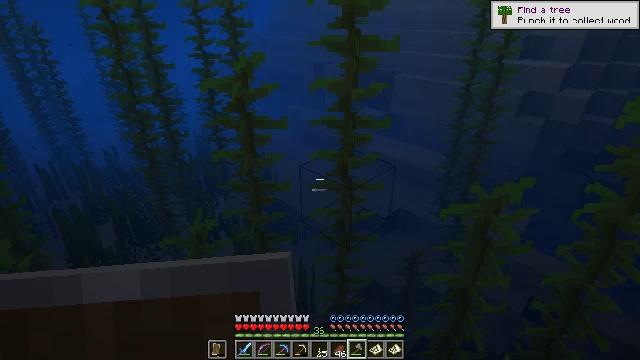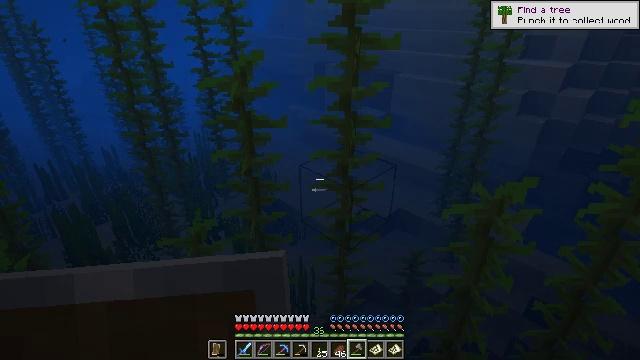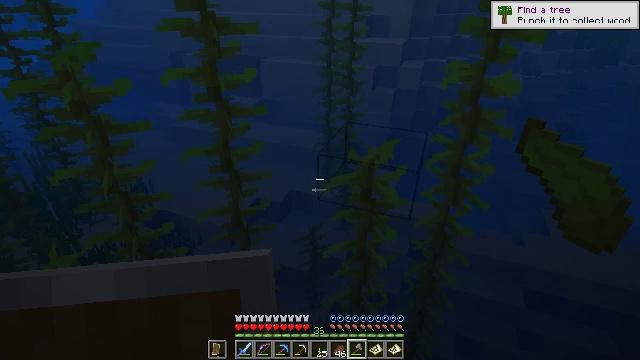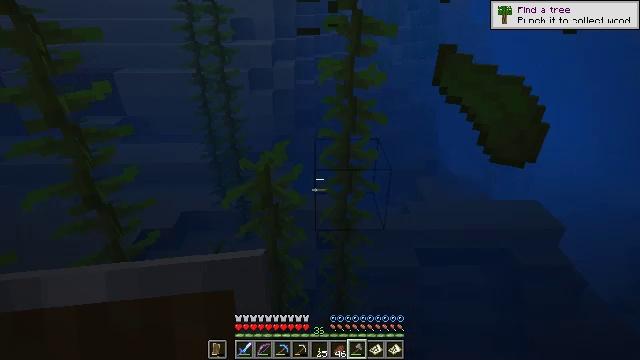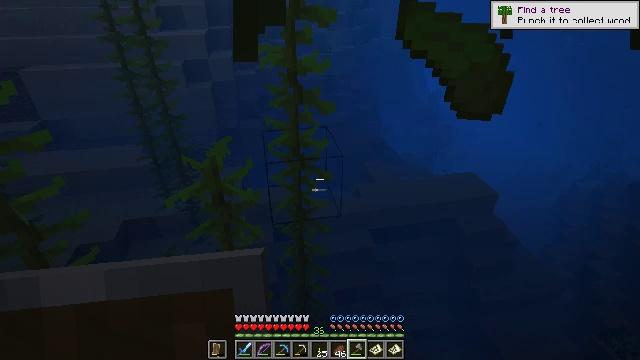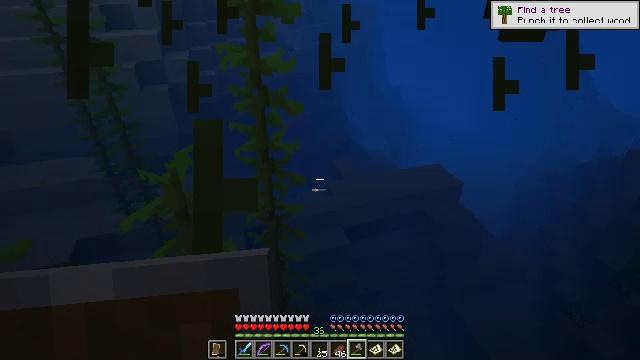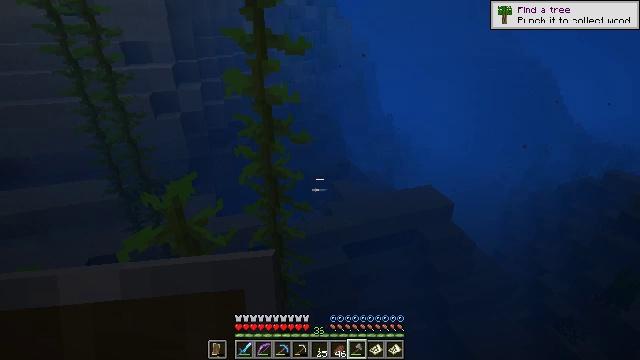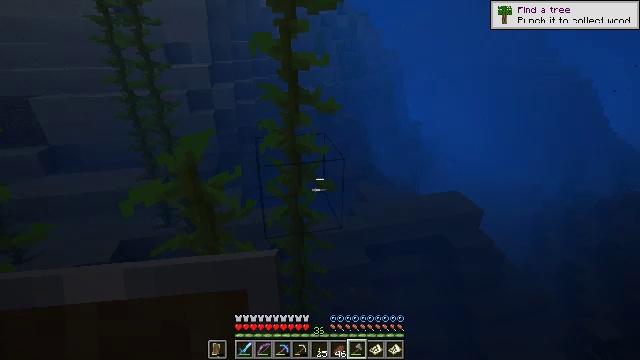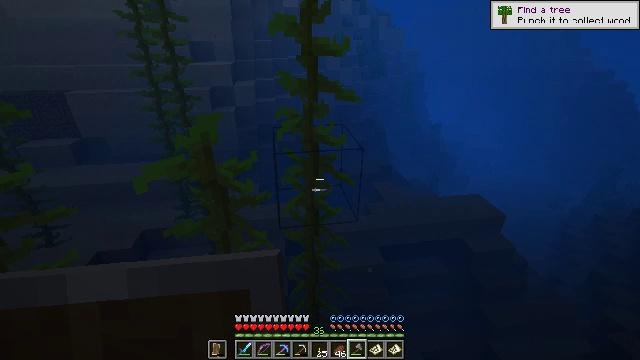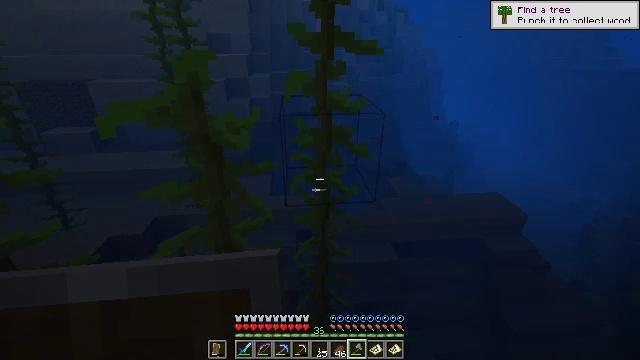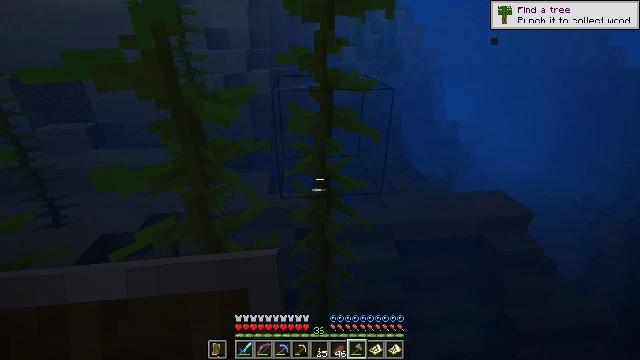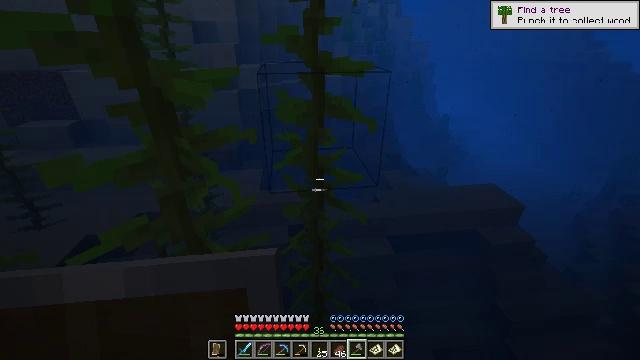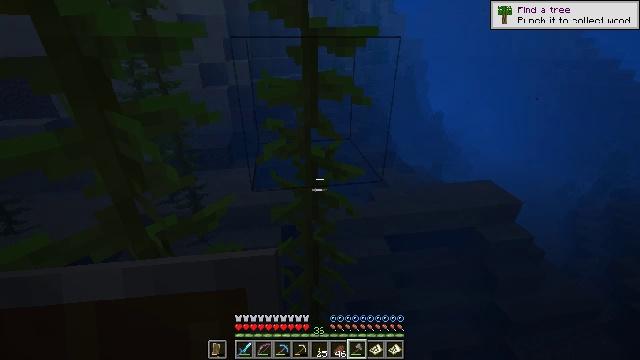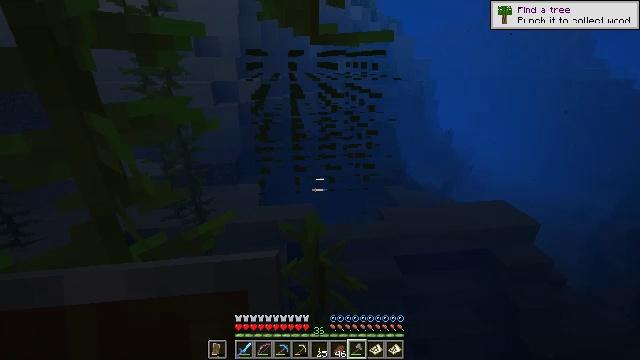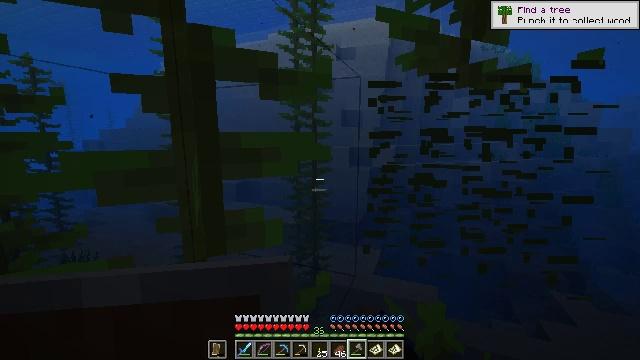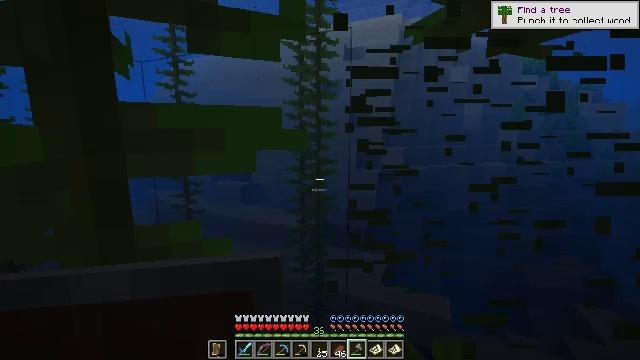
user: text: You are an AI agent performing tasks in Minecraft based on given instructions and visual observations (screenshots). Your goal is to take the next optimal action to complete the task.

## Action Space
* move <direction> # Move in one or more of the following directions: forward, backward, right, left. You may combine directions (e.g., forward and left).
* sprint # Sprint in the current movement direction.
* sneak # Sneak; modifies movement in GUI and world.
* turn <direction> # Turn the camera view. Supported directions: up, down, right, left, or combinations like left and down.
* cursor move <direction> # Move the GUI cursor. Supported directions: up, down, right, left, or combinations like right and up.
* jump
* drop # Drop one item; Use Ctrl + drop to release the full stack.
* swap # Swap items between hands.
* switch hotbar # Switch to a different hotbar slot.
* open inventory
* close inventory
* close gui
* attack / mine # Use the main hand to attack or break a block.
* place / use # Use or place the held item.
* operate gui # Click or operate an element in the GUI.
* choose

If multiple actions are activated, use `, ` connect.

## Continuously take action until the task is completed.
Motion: motion action
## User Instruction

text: Gather kelp plant by attacking it underwater.
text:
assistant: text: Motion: move forward
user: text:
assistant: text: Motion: move forward, turn right and down
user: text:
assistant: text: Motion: move forward, turn right
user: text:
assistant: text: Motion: move forward, turn right and down
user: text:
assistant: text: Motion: move forward, sprint, turn right
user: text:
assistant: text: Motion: move forward, sprint, turn up
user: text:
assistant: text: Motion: move forward, turn left and up
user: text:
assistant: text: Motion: move forward, turn left
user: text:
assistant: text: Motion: move forward, turn left
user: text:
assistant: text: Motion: move forward
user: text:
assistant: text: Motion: move forward, turn right
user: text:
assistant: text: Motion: move forward, turn right
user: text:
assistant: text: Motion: move forward, turn left and up, attack / mine
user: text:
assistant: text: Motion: move forward, turn left and up, jump
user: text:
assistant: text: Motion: move forward, turn left, jump
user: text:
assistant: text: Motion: move forward, jump
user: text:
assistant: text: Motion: move forward, jump
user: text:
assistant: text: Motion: move forward, jump
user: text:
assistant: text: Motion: move forward, turn left and down
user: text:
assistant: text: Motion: move forward, turn left and down
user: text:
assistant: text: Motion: move forward
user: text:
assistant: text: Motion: move forward, jump
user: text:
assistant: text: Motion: move forward, jump
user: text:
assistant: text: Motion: move forward, jump
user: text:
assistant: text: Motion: move forward
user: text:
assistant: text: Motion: move forward, turn right
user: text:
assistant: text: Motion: move forward
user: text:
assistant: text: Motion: move forward
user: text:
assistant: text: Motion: move forward
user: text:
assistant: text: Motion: move forward, jump